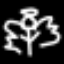
Label: angel